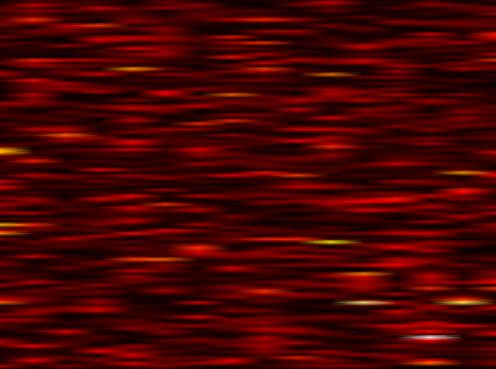
Label: FOFDM